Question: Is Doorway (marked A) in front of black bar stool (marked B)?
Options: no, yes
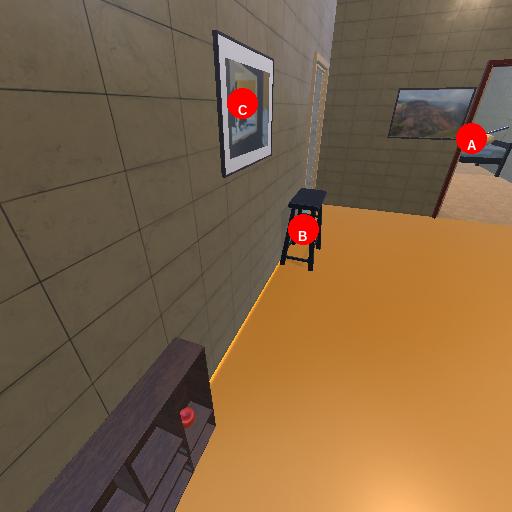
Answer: no